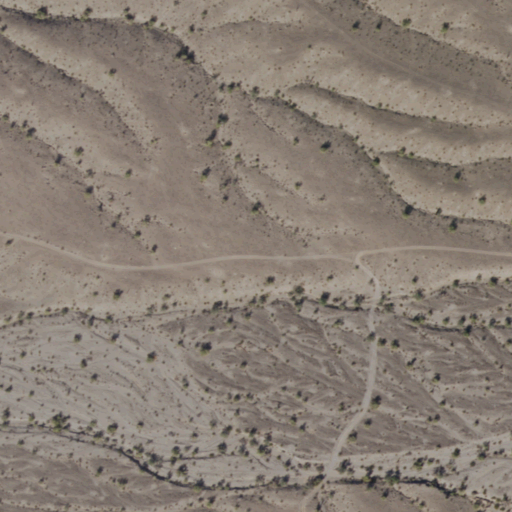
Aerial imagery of valley in Arizona named La Paz Arroyo containing shrub, barren land, and grassland